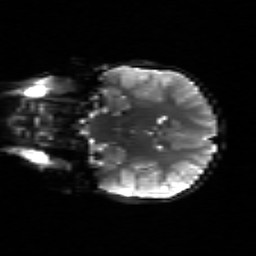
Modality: sbref
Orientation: coronal
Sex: male
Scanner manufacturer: siemens
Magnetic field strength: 3 T
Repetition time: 5 s
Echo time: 0.071 s